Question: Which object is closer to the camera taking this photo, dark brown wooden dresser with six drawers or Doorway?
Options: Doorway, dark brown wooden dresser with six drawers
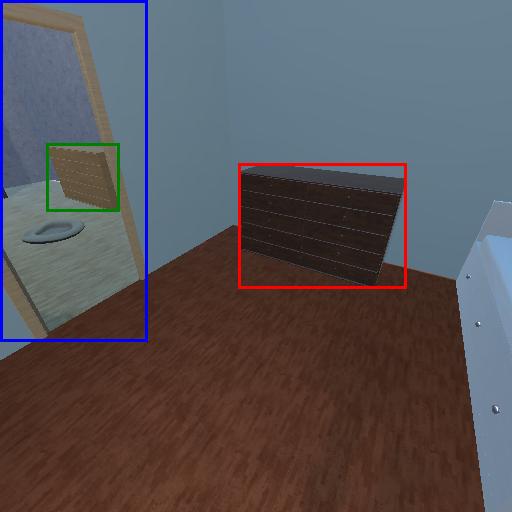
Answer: Doorway